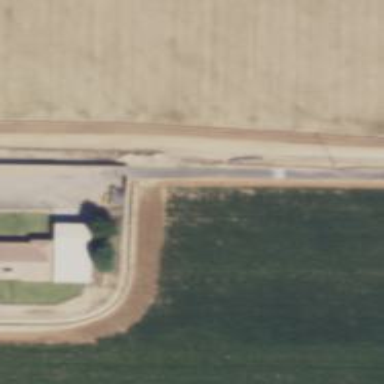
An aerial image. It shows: Driveway.